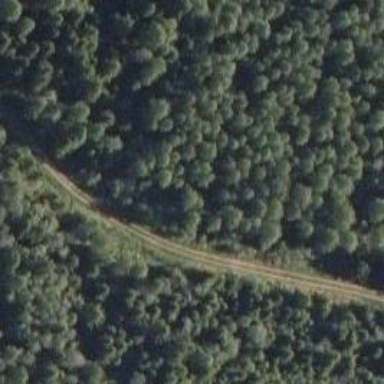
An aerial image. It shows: Unclassified road.